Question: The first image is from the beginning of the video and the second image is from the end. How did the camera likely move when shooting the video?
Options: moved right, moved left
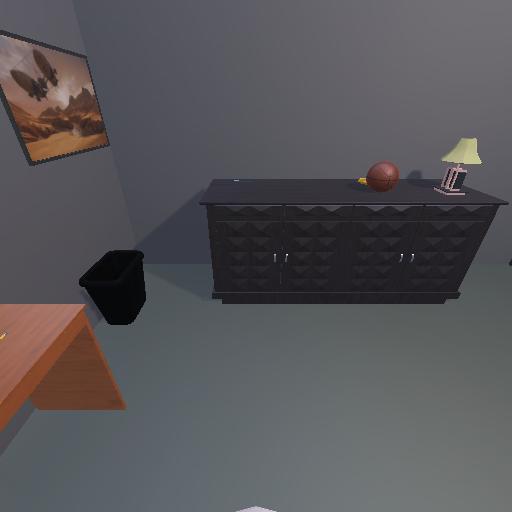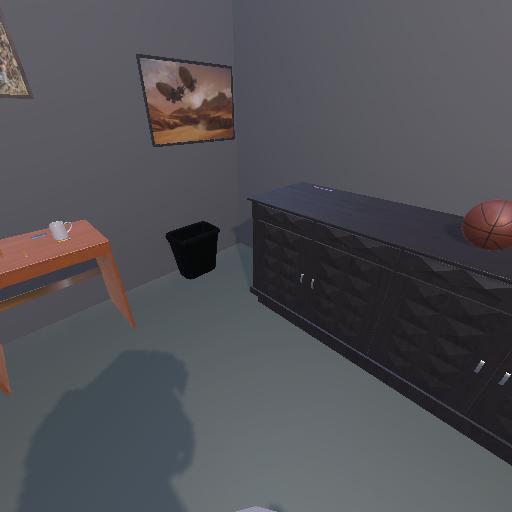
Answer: moved right